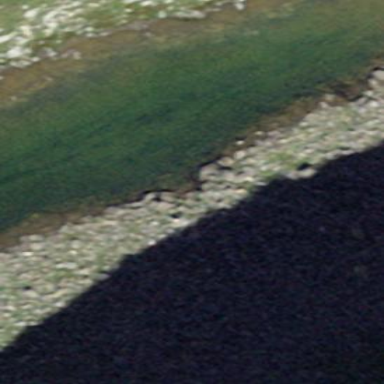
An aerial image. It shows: Lake with natural water.